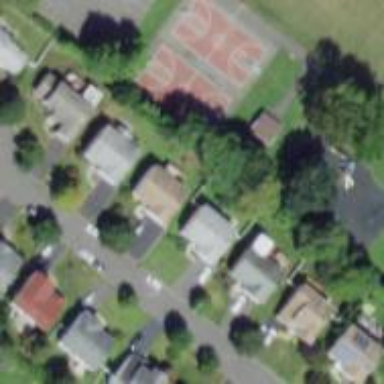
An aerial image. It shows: Basketball court located in leisure land pitch.